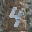
Label: 4